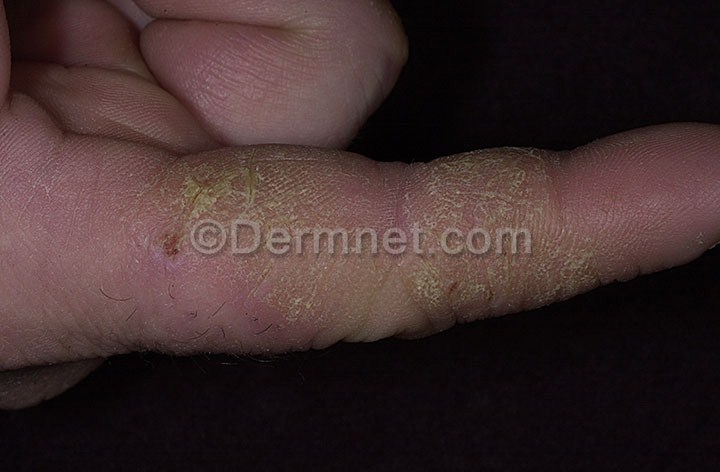
Disease: Eczema Photos